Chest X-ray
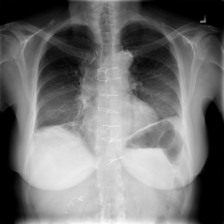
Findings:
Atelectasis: positive
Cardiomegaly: negative
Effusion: negative
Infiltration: negative
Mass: negative
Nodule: negative
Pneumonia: negative
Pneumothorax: negative
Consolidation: negative
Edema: negative
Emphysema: negative
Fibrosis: negative
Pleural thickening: negative
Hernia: negative